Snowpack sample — Snodgrass Mountain, Crested Butte, Colorado (2/4/25, 12:06 PM MST)
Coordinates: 38.923, -106.968
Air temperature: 35 °F
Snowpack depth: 80 cm
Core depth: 50 cm
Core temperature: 30.2 °F
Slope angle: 14°, slope face: 78°
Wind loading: low
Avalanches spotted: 0
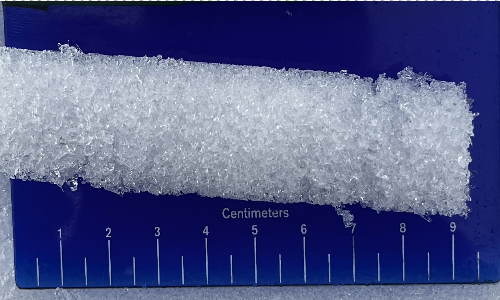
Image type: core
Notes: No avalanches nearby, unusually warm weather for the last month reported by residents, Collected 25 yards from treeline